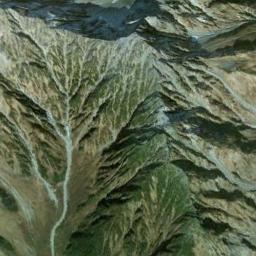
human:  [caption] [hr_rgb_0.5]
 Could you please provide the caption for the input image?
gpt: The mountains are winding and undulating .

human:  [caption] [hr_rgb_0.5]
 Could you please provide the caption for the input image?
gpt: The folded mountain consists of a number of ridges and valleys and is covered with some vegetation .

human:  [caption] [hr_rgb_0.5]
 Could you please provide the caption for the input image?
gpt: The mountain is full of bare land with lines of green plants .

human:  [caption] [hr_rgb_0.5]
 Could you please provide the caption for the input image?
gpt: There are many terraces and mountain trails on this mountain .

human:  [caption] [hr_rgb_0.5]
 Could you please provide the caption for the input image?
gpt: There are some ravines and a river on the mountain .